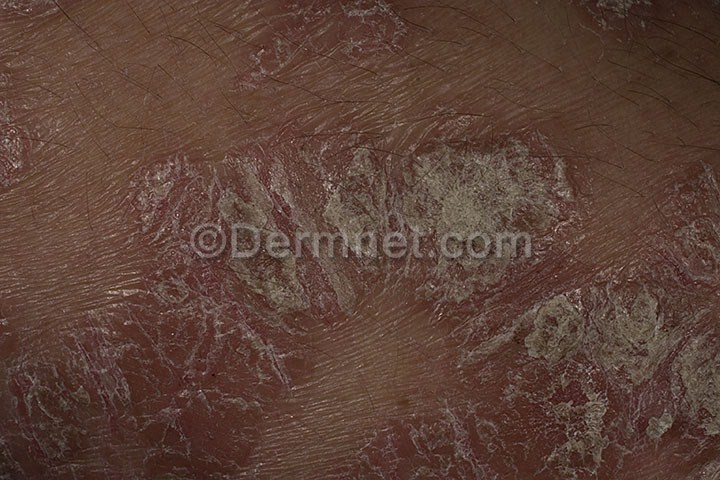
Disease: Psoriasis pictures Lichen Planus and related diseases